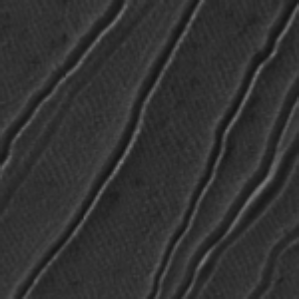
Label: frost